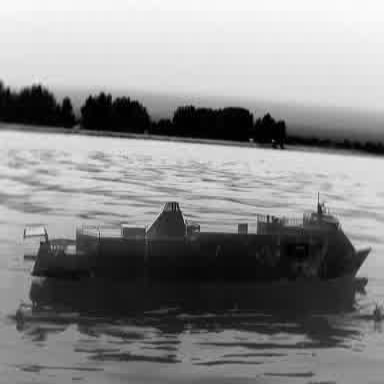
There is a container_ship in the infrared image.